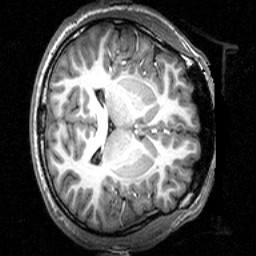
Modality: T1w
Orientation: axial
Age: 25
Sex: female